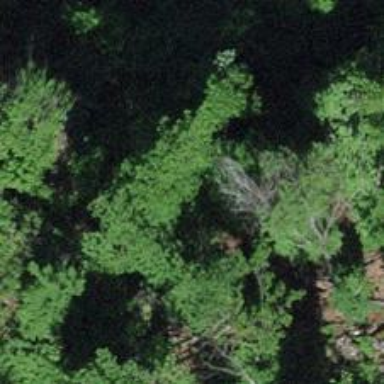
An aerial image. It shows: Natural cliff.